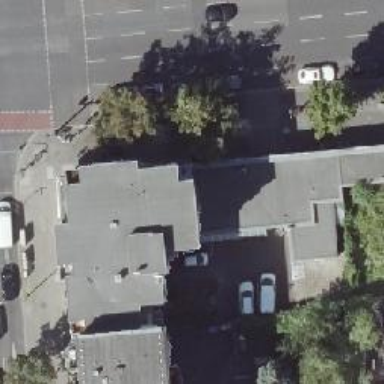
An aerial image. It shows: Café.